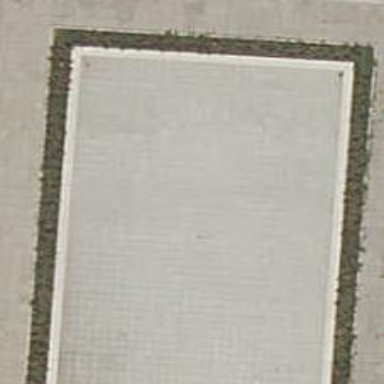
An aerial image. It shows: Fountain.